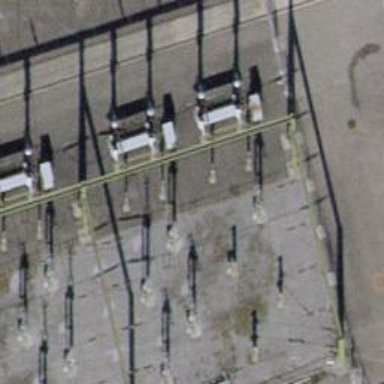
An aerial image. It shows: Bay where power lines run through.